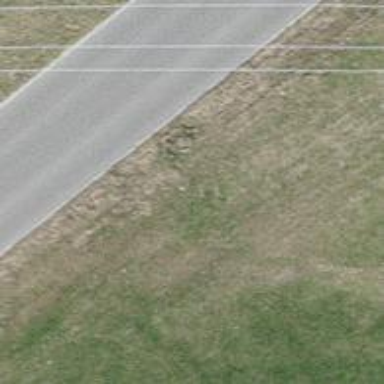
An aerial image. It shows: Power pole.